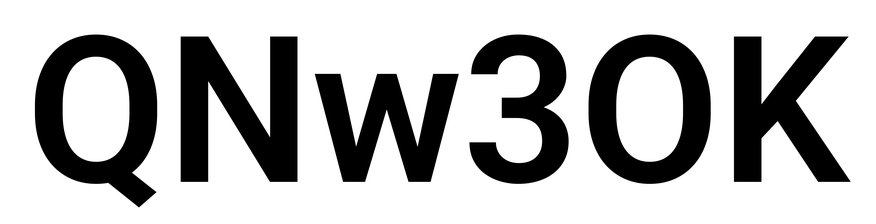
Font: Roboto_SemiBold